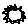
Label: sun